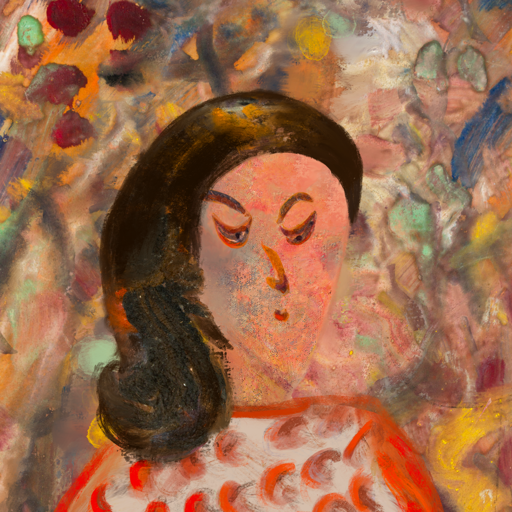
Background: Mother_And_Son_Mother, Head And Neck Side: Irani, Face Side: Hypocrite, Bust: Rupkatha, Hair Side: Gypsy_Queen, Head Accessory: Blank, Second Necklace: Blank, Necklace: Blank, Baby: Blank